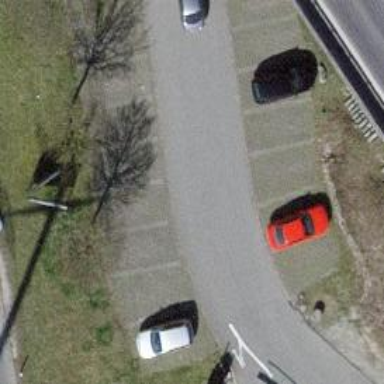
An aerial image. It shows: Charging station.